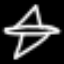
Label: airplane